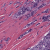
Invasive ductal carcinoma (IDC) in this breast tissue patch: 1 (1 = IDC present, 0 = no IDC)